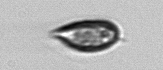
Label: Prorocentrum_triestinum